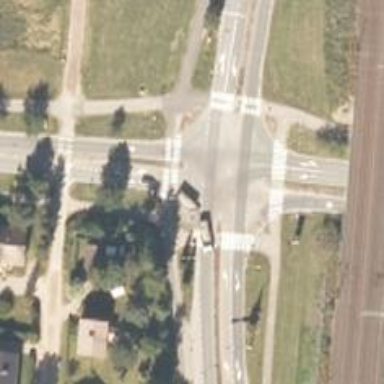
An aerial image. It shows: Tertiary road with asphalt surface leading to roundabout.